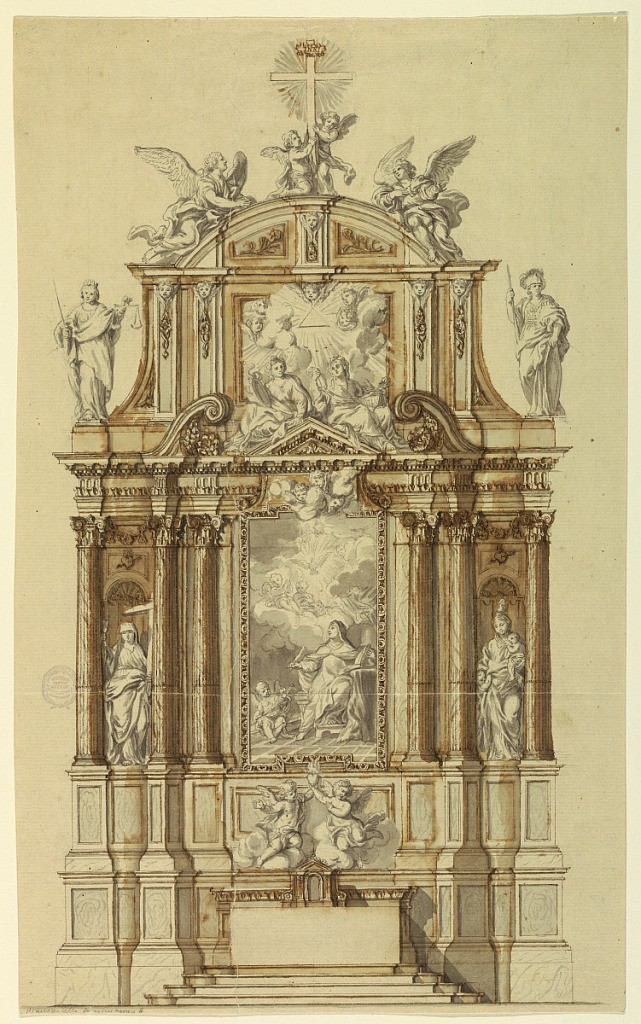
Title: Project for an altar
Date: mid- 18th century
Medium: Pencil, pen, ink, brush, sepia and grey water color on light brown paper.
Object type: Drawing
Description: Vertical composition of an altar. The front of the mensa is not decorated. The image represents a writing Dominican nun having a vision. Below the image there are two angels, raising a burning heart. Six figures represent different themes. In niches "Faith" stands on the left and "Love" on the right. "Prudence" and "Temperance" sit above on the center pediment. Beside the pediment wall stands "Justice" on the left and "Force" on the right. Above the pediment there is a representation of the holy triangle in a glory. This is the central panel of a pediment wall with a circle above with two angels in the center and two small angels supporting the cross on top.